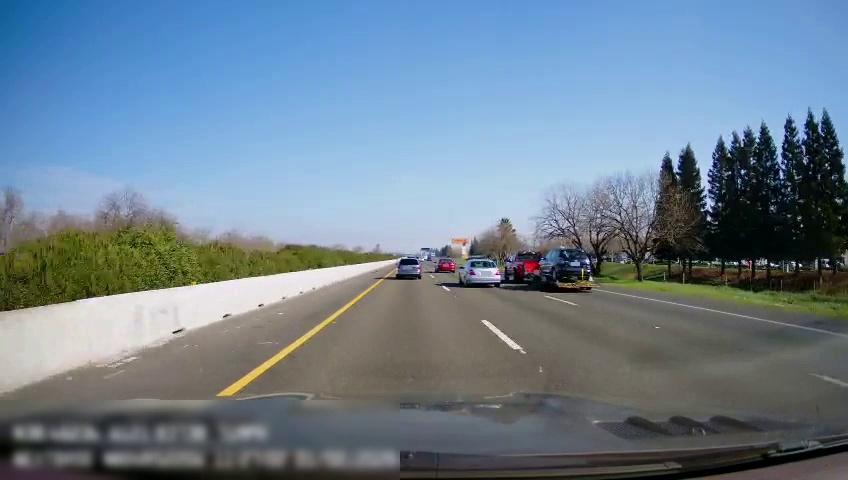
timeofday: Day
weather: Sunny
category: Drivable Space
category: Vehicles | SUV
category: Vehicles | Car
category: Vehicles | Car
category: Vehicles | Other LV
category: Lanes | Current Lane
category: Lanes | Current Lane
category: Lanes | Alternate Lane
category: Lanes | Alternate Lane